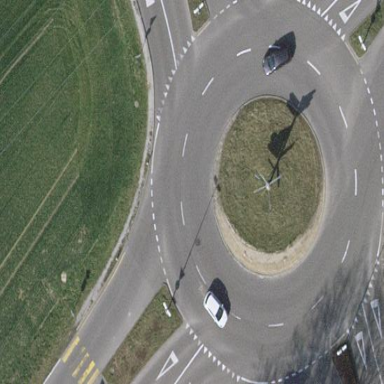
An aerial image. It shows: Secondary road around roundabout.